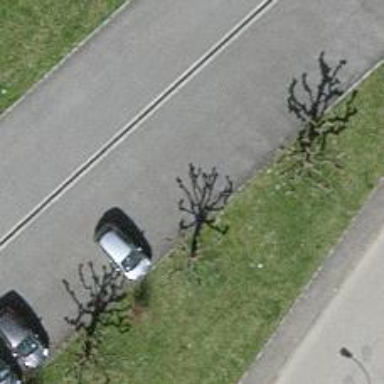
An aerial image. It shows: Parking area with surface.